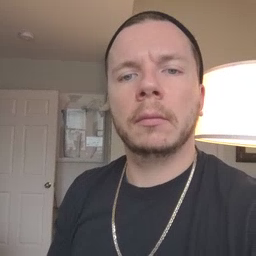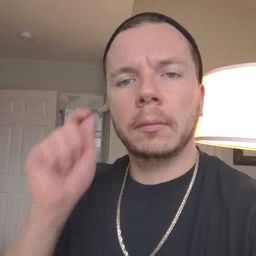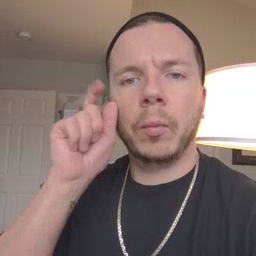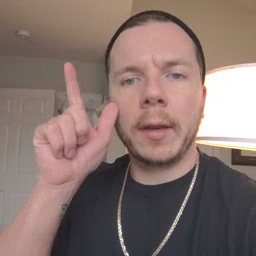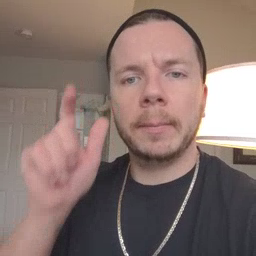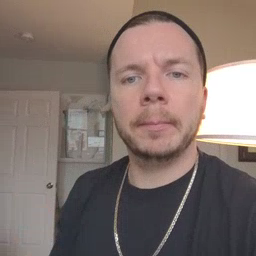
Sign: wake